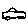
Label: car